Interaction volume radius: 5 \u00c5
Interaction volume height: 25 \u00c5
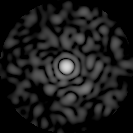
Disorder parameter: 0.8642